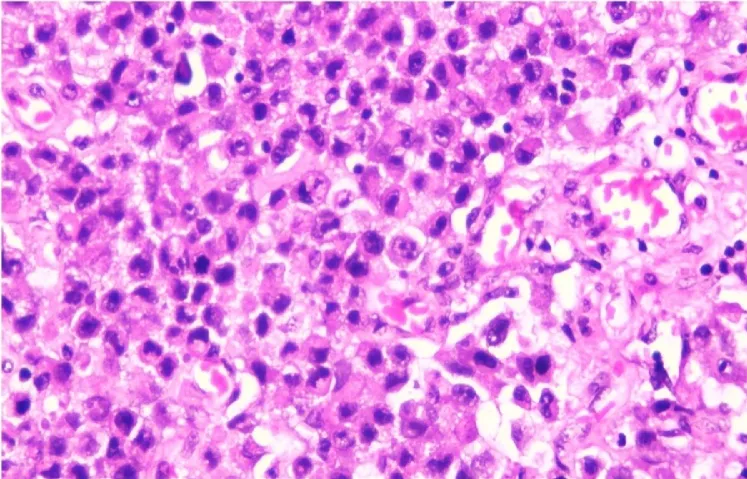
Epitheloid cells, small to moderate in size, eosinophilic cytoplasm, with caudated appearance mimicking rhadomyoblast. Round to oval nuclei, some spindle nuclei are found with irregular chromatin, and prominent nucleoli. (HE, x400).
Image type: pathology (h&e)